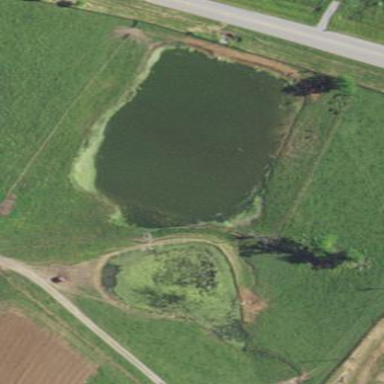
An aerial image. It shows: Peaceful pond surrounded by nature.